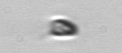
Label: Pyramimonas